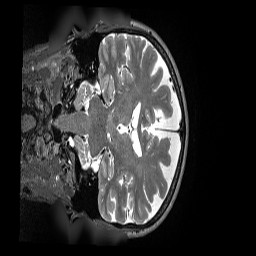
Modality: T2w
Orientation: coronal
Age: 74
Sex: female